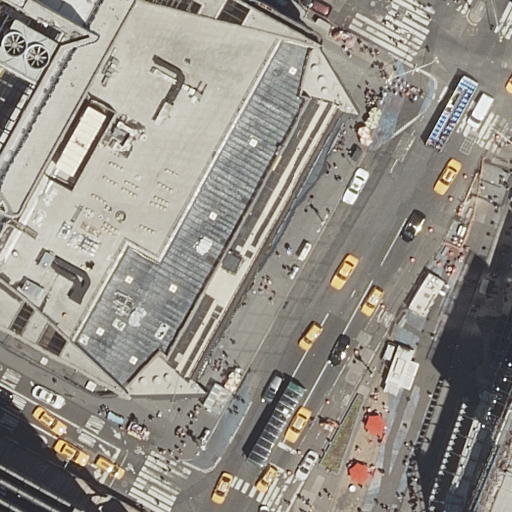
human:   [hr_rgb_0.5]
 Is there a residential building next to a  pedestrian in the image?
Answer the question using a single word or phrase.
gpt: yes

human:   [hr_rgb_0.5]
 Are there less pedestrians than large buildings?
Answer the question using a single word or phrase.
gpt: no

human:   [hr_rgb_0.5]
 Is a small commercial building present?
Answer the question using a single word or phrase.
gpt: yes

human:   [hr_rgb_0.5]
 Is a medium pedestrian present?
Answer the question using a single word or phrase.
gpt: no

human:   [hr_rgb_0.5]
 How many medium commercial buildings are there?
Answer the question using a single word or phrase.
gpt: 0

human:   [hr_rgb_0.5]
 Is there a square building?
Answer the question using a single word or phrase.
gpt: no

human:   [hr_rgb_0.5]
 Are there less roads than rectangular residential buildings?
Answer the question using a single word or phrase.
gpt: no

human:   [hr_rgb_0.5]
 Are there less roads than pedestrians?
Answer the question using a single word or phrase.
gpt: no

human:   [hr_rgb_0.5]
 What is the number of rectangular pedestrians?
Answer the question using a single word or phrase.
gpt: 1

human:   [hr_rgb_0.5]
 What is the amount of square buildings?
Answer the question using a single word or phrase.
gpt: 0

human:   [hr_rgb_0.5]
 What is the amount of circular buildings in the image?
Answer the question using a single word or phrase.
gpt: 0

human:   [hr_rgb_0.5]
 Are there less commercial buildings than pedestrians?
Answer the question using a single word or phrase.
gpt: yes

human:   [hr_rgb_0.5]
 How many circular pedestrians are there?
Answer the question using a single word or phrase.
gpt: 0

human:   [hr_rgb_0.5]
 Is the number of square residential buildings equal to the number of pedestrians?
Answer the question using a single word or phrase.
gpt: no

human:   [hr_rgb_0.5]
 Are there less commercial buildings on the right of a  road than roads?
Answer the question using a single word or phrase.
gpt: yes

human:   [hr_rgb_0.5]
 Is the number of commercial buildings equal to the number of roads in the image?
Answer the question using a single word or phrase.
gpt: no

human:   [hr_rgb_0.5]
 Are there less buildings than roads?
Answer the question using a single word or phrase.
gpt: yes

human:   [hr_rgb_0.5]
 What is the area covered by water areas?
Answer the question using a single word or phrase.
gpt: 0m2

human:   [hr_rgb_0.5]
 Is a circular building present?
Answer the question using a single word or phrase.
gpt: no

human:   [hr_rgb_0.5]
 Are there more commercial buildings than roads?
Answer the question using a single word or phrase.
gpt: no

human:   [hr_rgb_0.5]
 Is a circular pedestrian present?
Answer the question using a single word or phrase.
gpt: no

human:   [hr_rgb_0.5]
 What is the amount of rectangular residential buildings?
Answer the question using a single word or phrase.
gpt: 1

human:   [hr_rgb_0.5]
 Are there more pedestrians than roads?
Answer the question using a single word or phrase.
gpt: no

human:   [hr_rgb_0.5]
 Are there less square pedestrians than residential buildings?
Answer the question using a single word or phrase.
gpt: yes

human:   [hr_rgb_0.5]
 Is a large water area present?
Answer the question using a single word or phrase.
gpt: no

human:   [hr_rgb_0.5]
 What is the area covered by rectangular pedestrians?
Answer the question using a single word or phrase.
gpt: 20m2

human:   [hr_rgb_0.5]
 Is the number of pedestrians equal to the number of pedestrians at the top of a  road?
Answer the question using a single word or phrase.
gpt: no

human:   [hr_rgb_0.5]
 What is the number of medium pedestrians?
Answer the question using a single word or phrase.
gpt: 0

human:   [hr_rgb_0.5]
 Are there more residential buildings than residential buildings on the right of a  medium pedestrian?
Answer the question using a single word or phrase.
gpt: yes

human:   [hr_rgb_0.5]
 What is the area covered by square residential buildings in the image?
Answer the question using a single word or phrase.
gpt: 0m2

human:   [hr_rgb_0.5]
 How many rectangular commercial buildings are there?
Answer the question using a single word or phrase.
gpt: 1

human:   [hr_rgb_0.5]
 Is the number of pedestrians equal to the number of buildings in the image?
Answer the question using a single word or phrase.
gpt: no

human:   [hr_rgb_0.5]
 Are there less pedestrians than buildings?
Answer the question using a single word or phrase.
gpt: yes

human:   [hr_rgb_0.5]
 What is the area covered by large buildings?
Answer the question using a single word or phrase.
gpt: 3810m2

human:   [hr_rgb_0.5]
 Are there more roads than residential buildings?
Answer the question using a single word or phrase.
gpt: yes

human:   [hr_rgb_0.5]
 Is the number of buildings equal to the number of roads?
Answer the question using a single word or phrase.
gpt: no